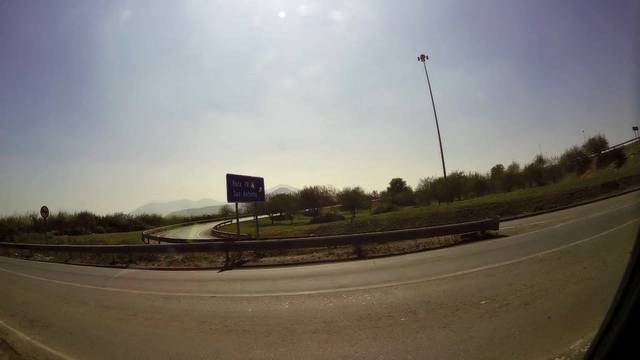
Region: Chile
Coordinates: -33.508, -70.8